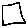
Label: square